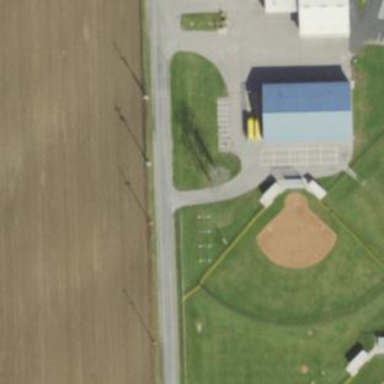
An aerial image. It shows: Baseball pitch for leisure land activities.